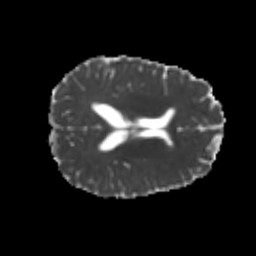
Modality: MD
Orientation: axial
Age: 22
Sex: female
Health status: healthy
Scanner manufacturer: philips
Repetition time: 7.388 s
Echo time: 0.08599 s